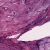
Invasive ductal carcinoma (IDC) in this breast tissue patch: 0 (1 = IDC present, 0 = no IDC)